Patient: sex M, age 46
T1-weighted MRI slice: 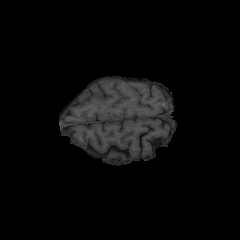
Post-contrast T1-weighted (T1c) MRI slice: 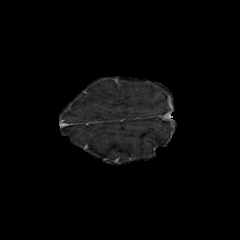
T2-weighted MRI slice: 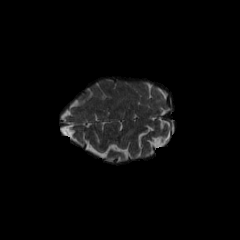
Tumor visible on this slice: no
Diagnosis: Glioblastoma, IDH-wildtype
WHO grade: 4